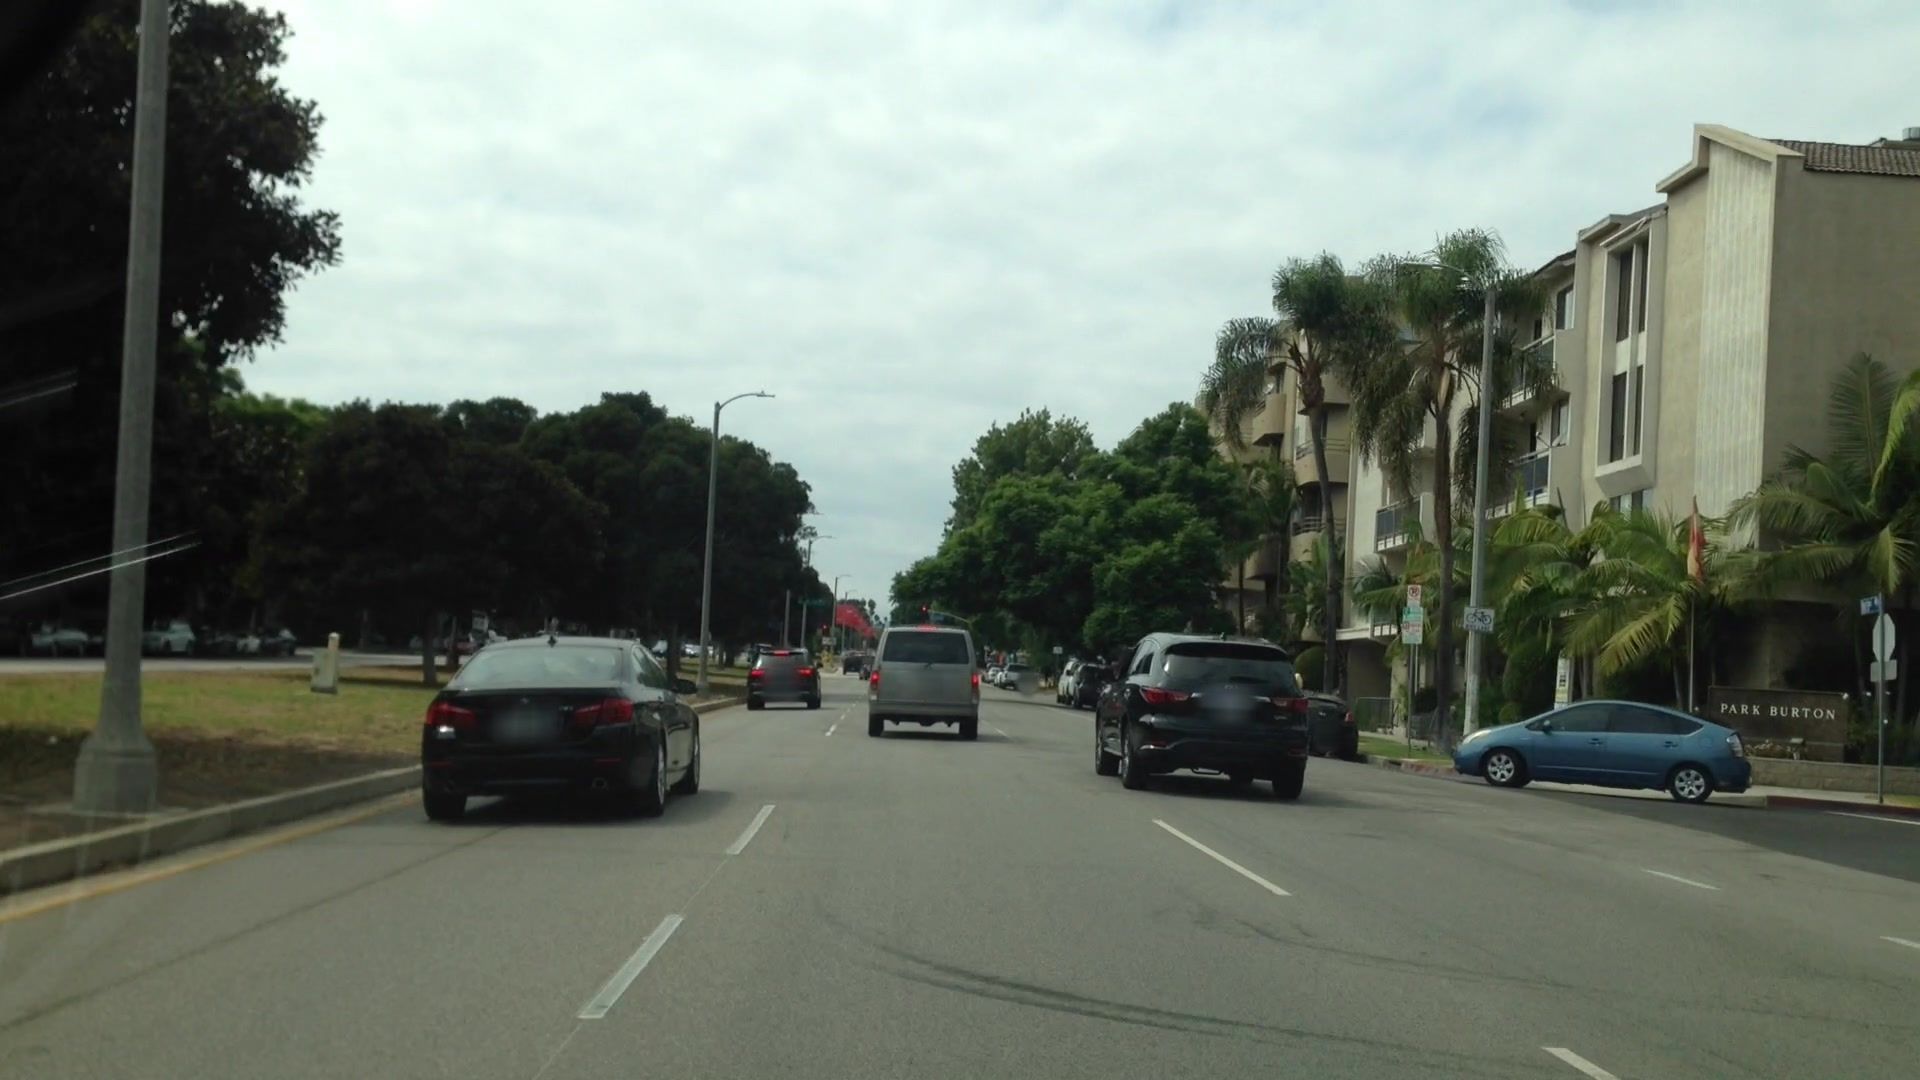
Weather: cloudy
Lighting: day
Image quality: good
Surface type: driving surface
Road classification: secondary
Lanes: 3
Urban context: urban centre
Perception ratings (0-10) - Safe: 7.81, Lively: 6.66, Beautiful: 8.9, Boring: 3.85, Depressing: 4.31, Wealthy: 4.03